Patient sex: M
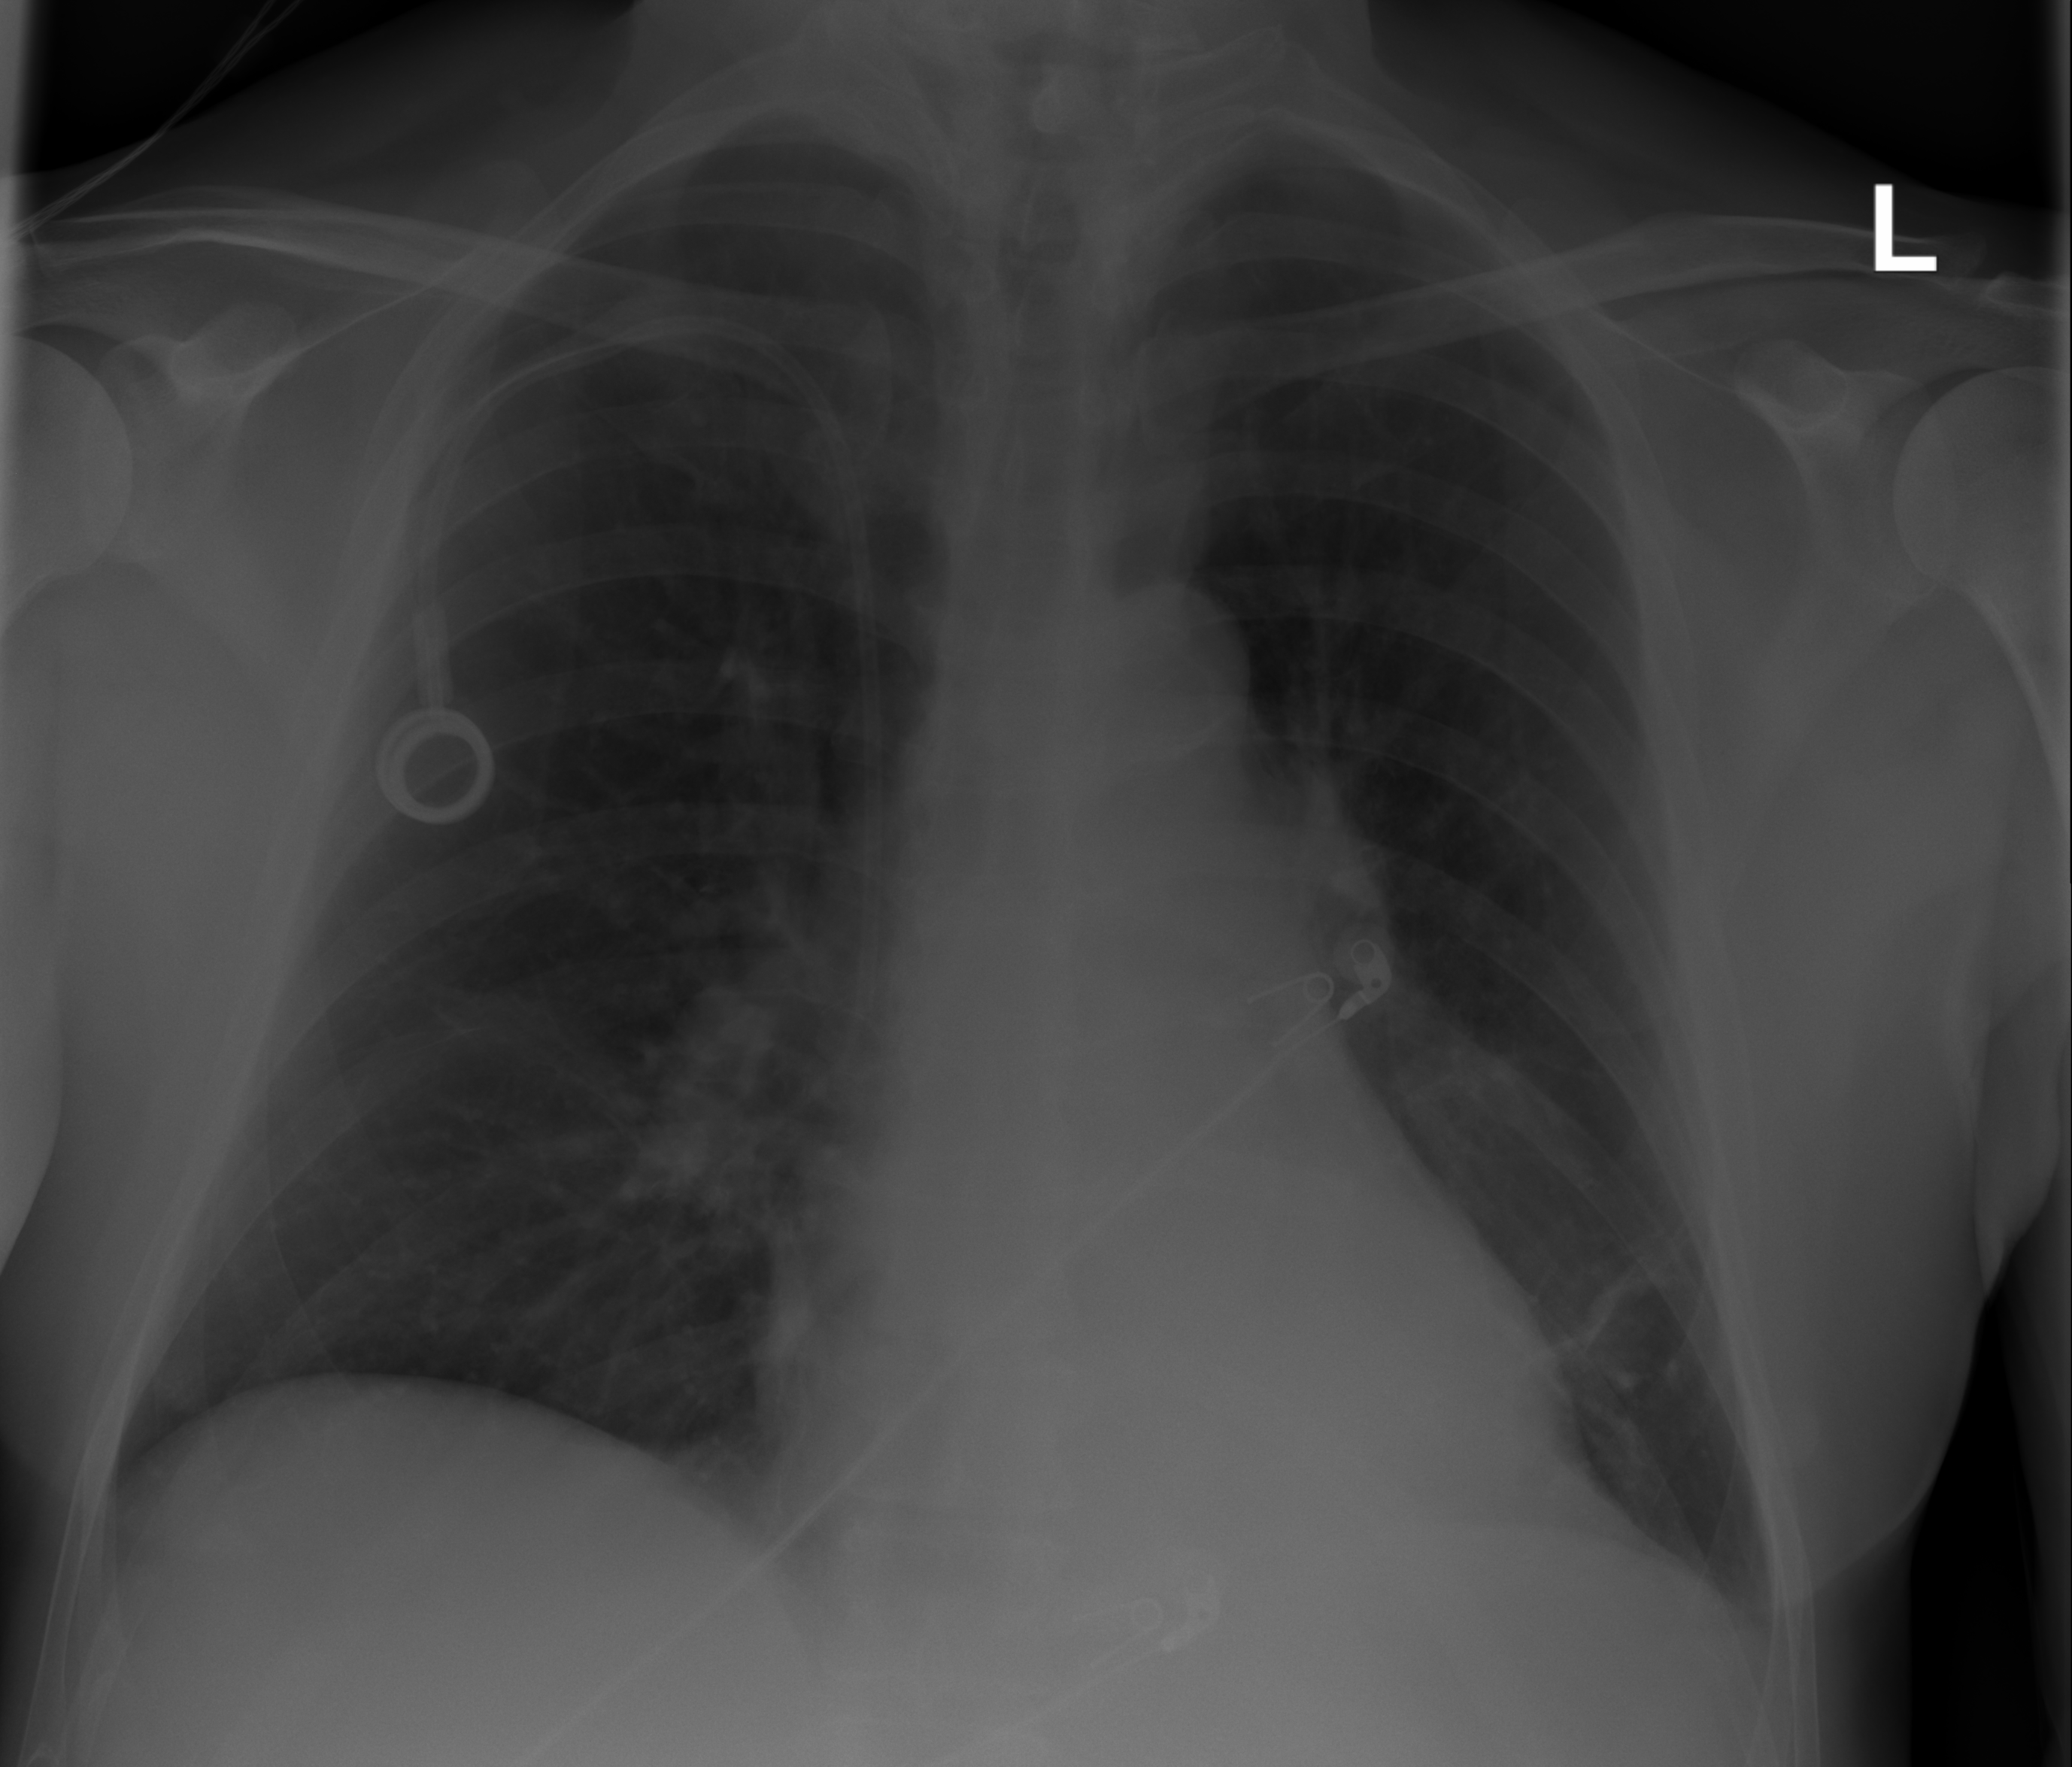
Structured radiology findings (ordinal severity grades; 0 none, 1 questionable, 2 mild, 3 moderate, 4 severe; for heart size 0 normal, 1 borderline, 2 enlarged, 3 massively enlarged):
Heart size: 0
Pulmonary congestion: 0
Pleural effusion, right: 0
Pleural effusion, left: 0
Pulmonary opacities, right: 0
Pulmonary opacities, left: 0
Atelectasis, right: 0
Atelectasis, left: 2